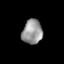
Tissue: lung
Cell type: Others
Senescence score: 0.2319
Nuclear area (px): 486
Mean DAPI intensity: 150.37